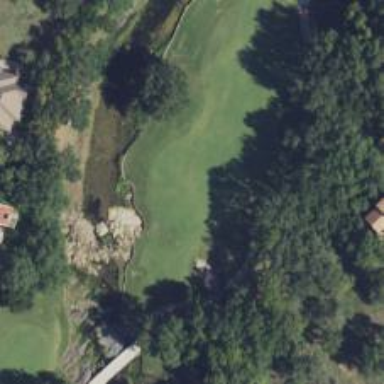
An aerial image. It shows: View of golf hole.